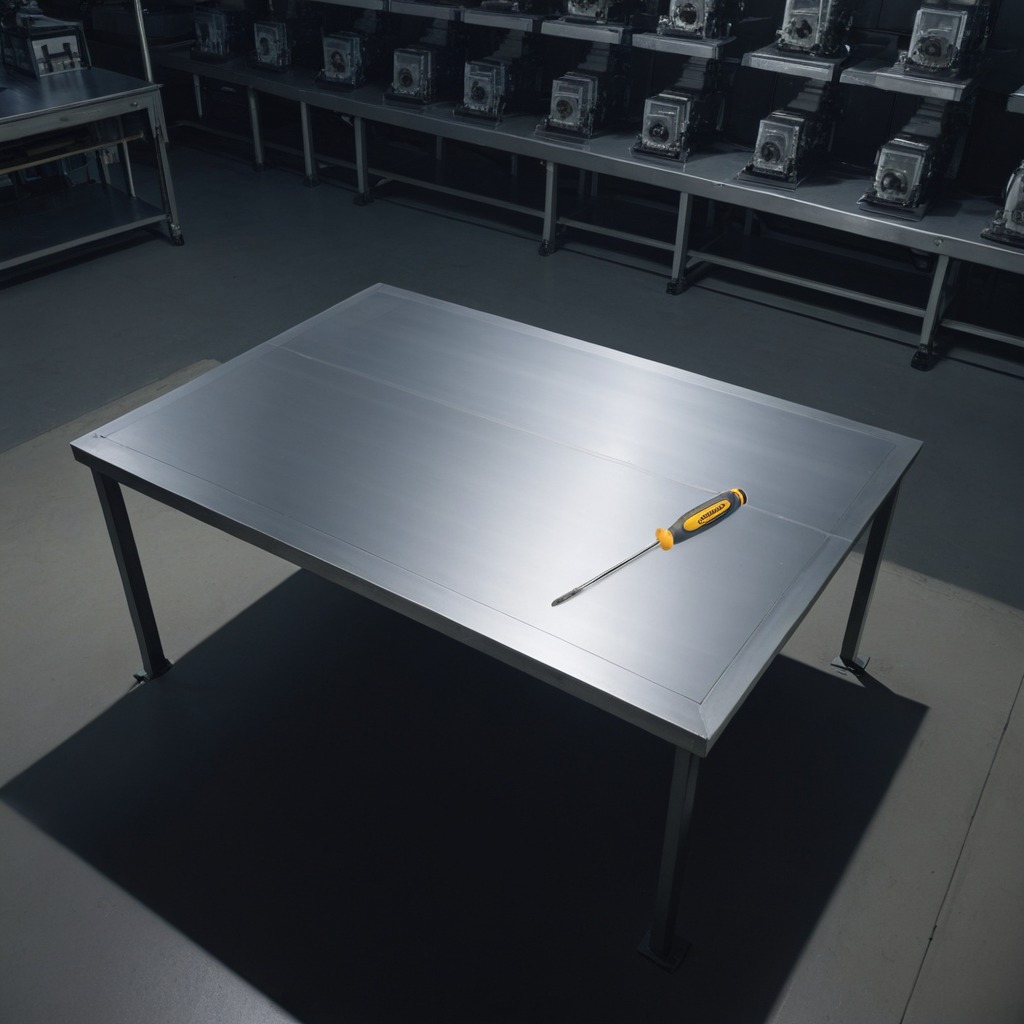
A screwdriver lies on a clean empty table in a basement in the evening soft directional lighting on the tabletop realistic grain studio-quality clarity centered framing